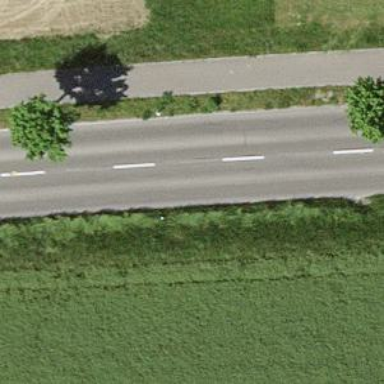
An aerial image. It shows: Secondary road.